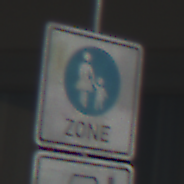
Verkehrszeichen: BeginnFussgaengerzone
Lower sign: MehrspurigeFahrzeugeFrei11
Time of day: MorningAfternoon
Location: Outdoor (Urban)
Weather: Clear
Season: NotSpecified
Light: Natural